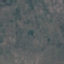
Land use / land cover class: HerbaceousVegetation